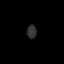
Tissue: prostate
Cell type: T cells
Senescence score: 0.2479
Nuclear area (px): 130
Mean DAPI intensity: 47.654